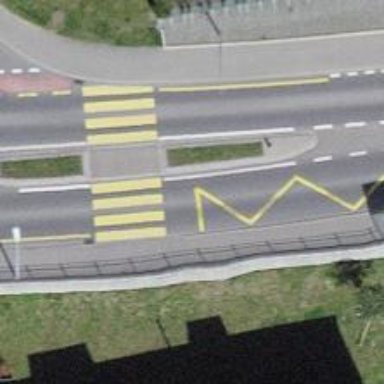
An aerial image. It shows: Pedestrian crossing with zebra markings on footway.